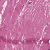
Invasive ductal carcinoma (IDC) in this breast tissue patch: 0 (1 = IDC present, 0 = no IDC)